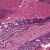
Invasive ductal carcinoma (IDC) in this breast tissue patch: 0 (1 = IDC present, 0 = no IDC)